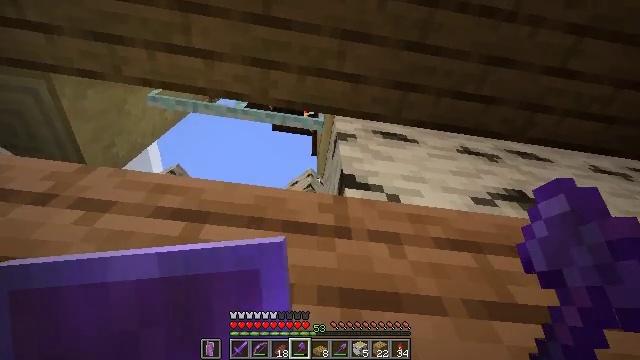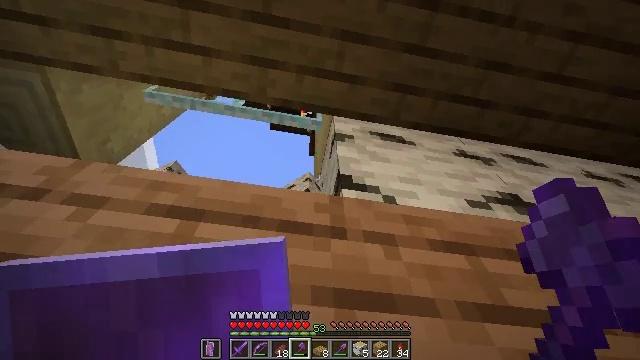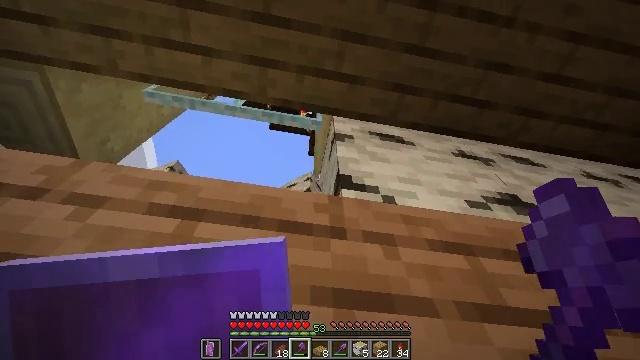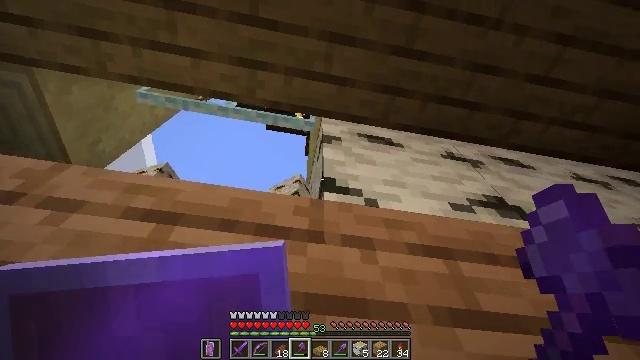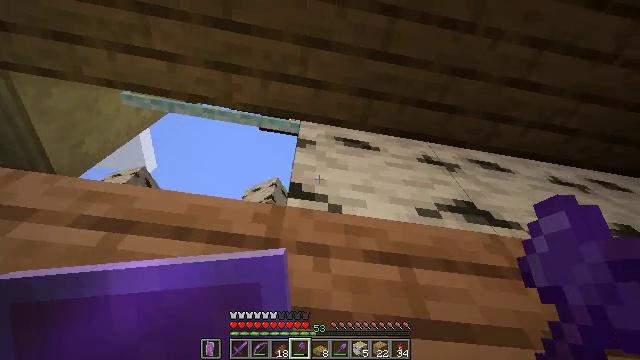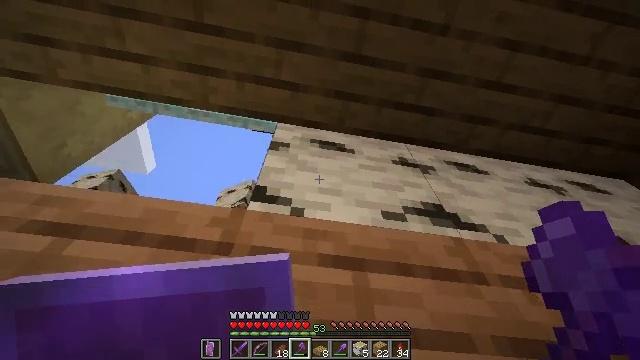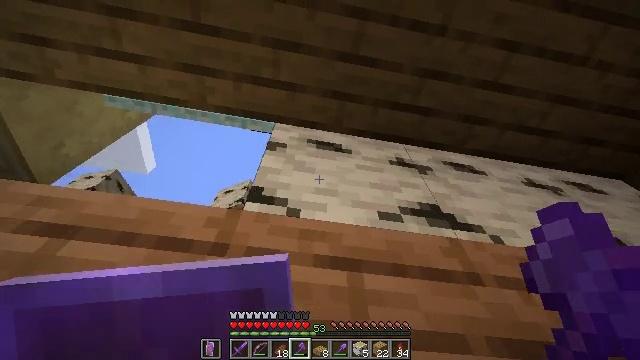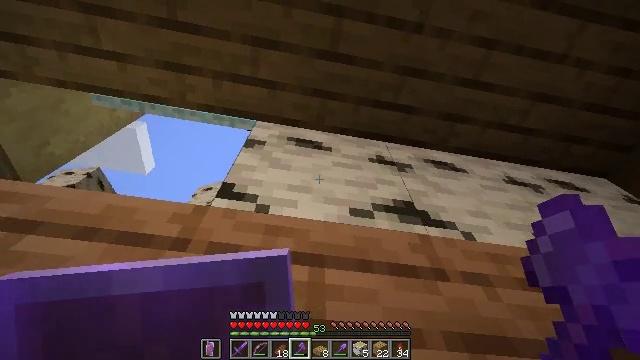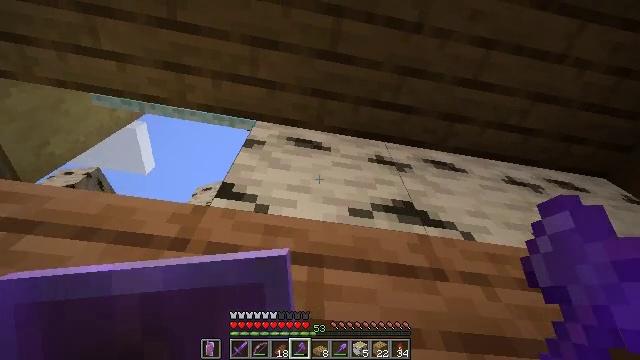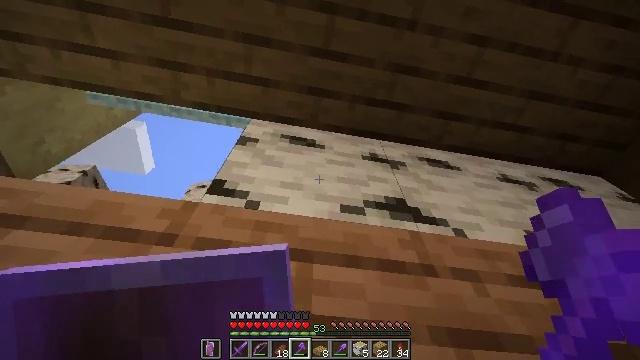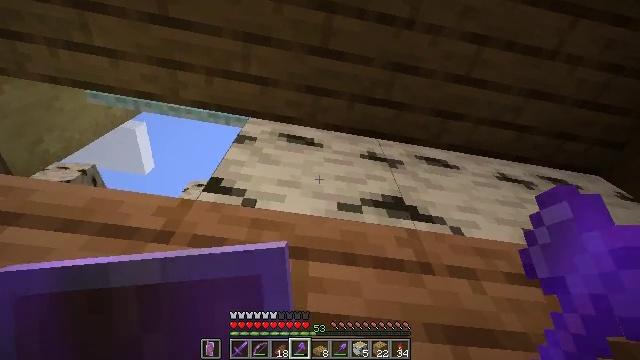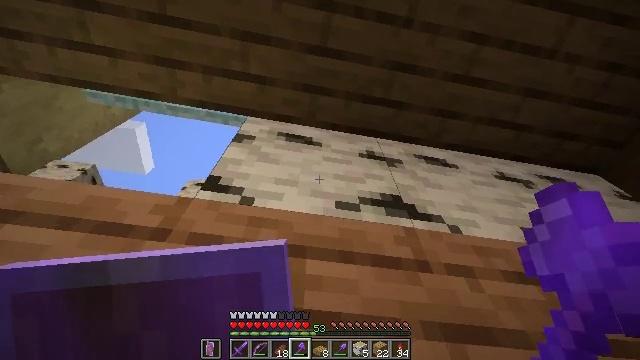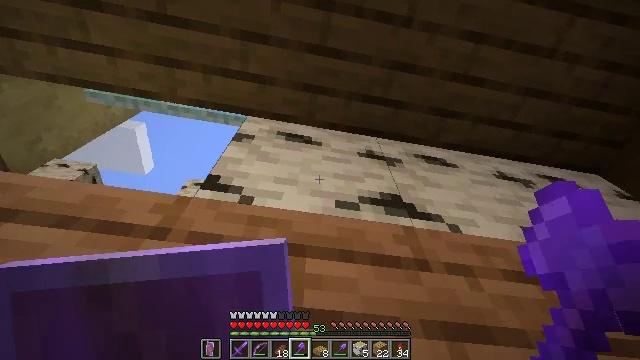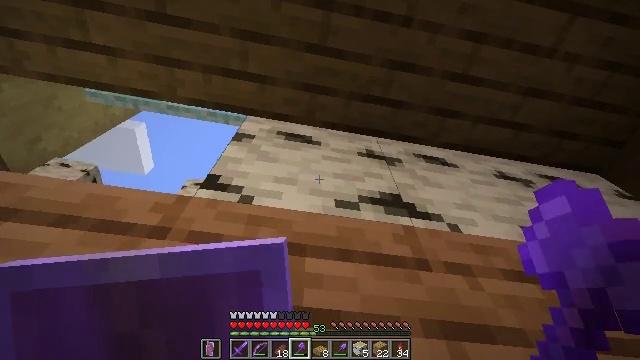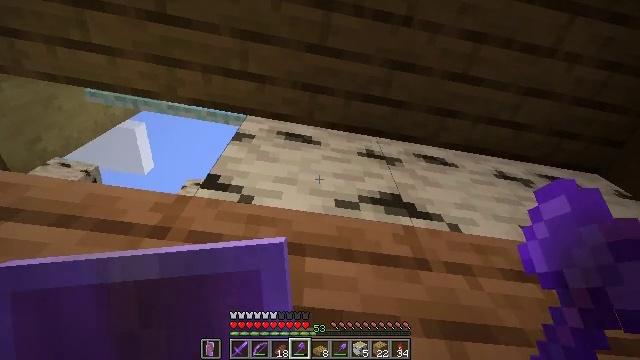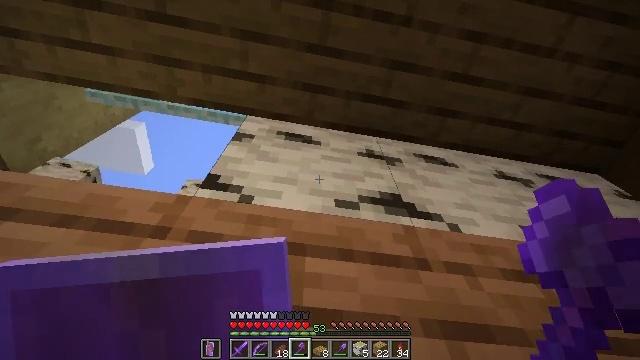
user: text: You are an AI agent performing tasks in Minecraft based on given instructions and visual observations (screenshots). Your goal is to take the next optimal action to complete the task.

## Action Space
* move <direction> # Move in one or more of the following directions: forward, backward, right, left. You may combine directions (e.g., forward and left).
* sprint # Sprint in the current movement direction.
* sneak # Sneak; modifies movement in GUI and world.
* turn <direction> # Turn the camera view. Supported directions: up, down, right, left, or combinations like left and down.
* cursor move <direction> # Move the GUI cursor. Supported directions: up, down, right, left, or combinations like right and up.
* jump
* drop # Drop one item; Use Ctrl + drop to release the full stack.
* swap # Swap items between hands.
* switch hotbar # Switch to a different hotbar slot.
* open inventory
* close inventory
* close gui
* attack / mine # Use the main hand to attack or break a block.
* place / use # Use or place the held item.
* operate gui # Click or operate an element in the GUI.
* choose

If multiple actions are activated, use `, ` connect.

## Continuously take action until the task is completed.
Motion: motion action
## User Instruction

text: Break the birch log in the forest.
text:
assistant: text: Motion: turn right
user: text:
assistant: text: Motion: no_op
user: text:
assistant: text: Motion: move right
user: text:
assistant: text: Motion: move right
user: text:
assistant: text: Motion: move right
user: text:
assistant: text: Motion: no_op
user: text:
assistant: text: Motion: no_op
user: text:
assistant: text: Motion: no_op
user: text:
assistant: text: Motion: no_op
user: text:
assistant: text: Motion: no_op
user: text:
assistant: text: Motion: no_op
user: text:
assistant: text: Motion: no_op
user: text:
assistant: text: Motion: no_op
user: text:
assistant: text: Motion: no_op
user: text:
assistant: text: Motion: no_op
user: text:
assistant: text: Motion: no_op
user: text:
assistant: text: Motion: no_op
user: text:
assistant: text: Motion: no_op
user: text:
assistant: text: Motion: no_op
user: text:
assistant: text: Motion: no_op
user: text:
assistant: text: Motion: no_op
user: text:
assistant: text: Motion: no_op
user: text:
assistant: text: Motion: attack / mine
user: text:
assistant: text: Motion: attack / mine
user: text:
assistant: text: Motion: attack / mine
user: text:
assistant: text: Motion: attack / mine
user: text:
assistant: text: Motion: attack / mine
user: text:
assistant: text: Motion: move right, attack / mine
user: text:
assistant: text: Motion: move right
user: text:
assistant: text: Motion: move right